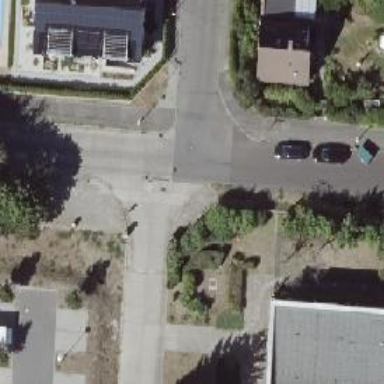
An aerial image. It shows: Sidewalk.